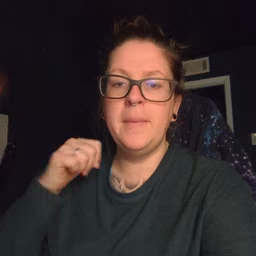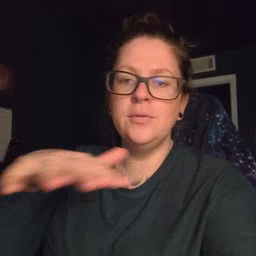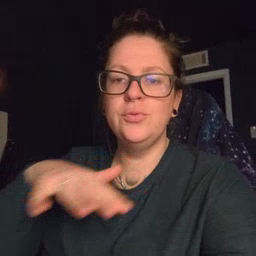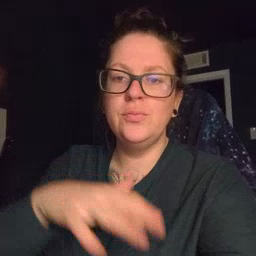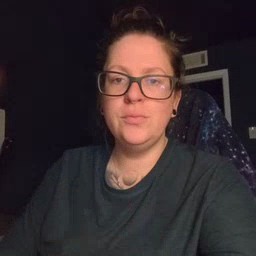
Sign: backyard